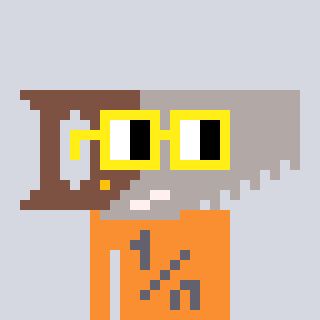
a pixel art character with square yellow glasses, a saw-shaped head and a orange-colored body on a cool background